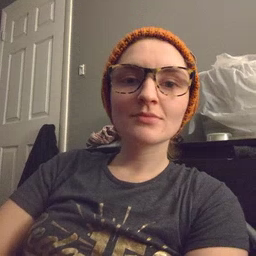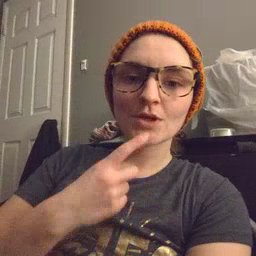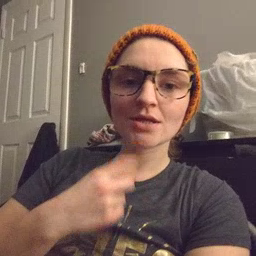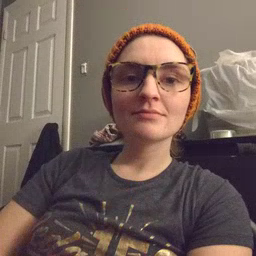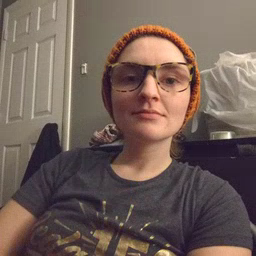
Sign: red